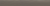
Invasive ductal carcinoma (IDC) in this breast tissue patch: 0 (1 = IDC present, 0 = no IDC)